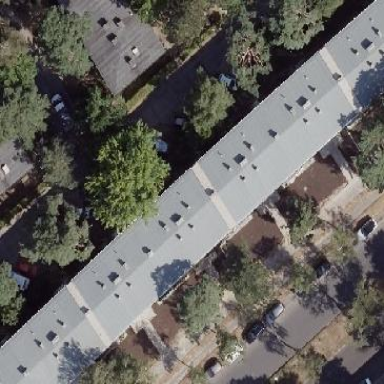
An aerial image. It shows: Apartment building with flat roof.